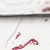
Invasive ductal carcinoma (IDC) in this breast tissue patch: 0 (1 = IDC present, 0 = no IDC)